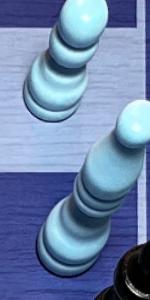
Label: Bishop_White